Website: bh-photo
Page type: customer-info-address
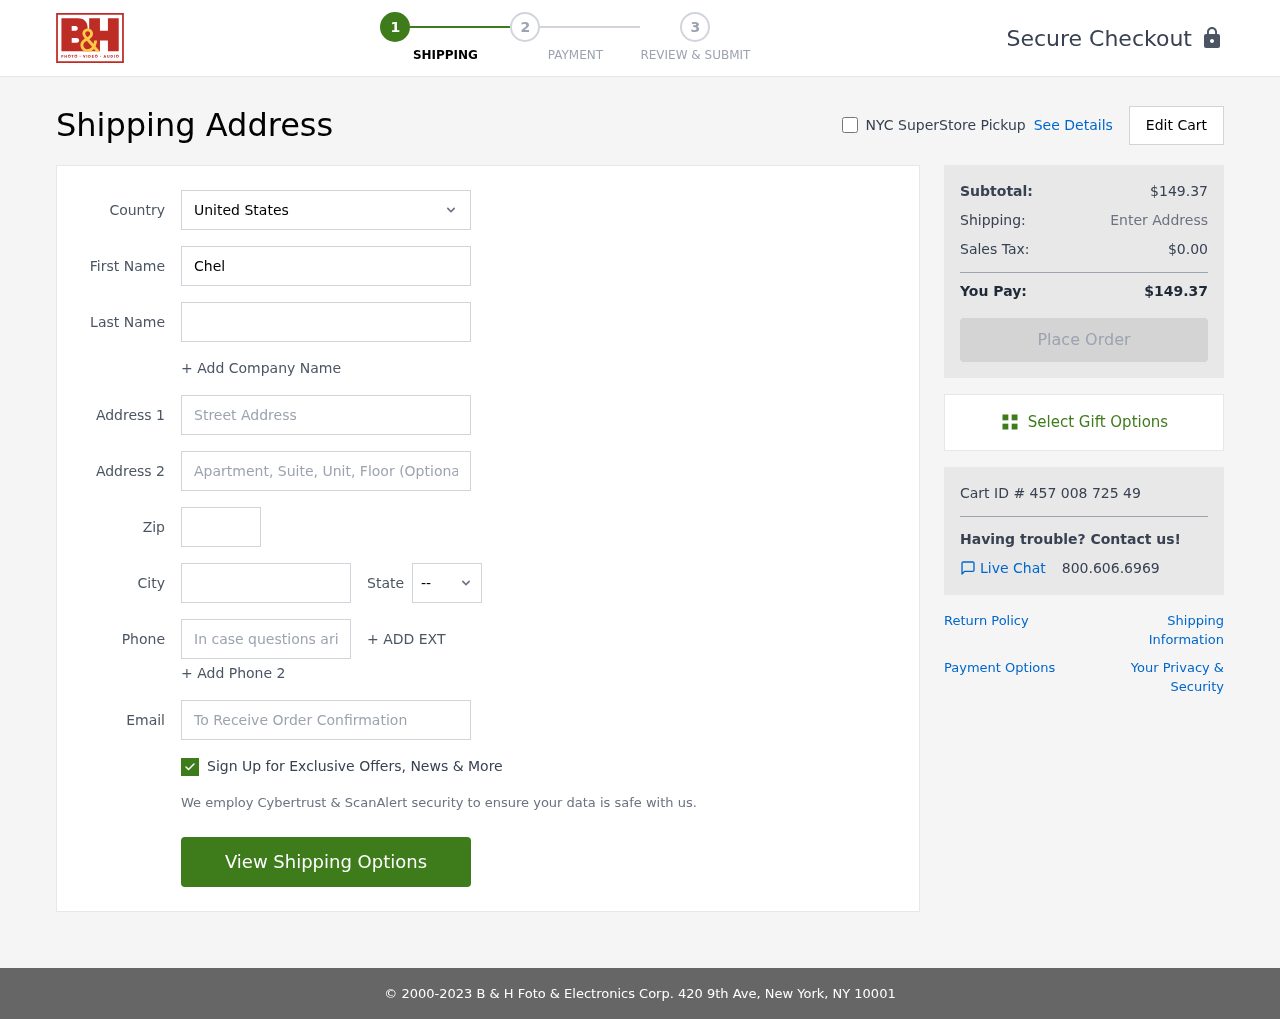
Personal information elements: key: PII_CITY
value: Tannerville
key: PII_COUNTRY
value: United States
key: PII_EMAIL
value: chelsea_phillips@hotmail.com
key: PII_FIRSTNAME
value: Chelsea
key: PII_LASTNAME
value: Phillips
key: PII_PHONE
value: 5625700208
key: PII_POSTCODE
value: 47885
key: PII_STATE_ABBR
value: FL
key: PII_STREET
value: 93374 Lauren Extension Suite 186
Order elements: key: ORDER_SUBTOTAL
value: $149.37
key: ORDER_TAX
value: $0.00
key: ORDER_TOTAL
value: $149.37
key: ORDER_ID
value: Cart ID # 457 008 725 49